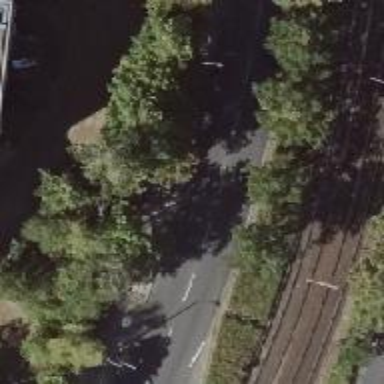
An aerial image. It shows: Secondary road with asphalt surface and lane markings.